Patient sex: M
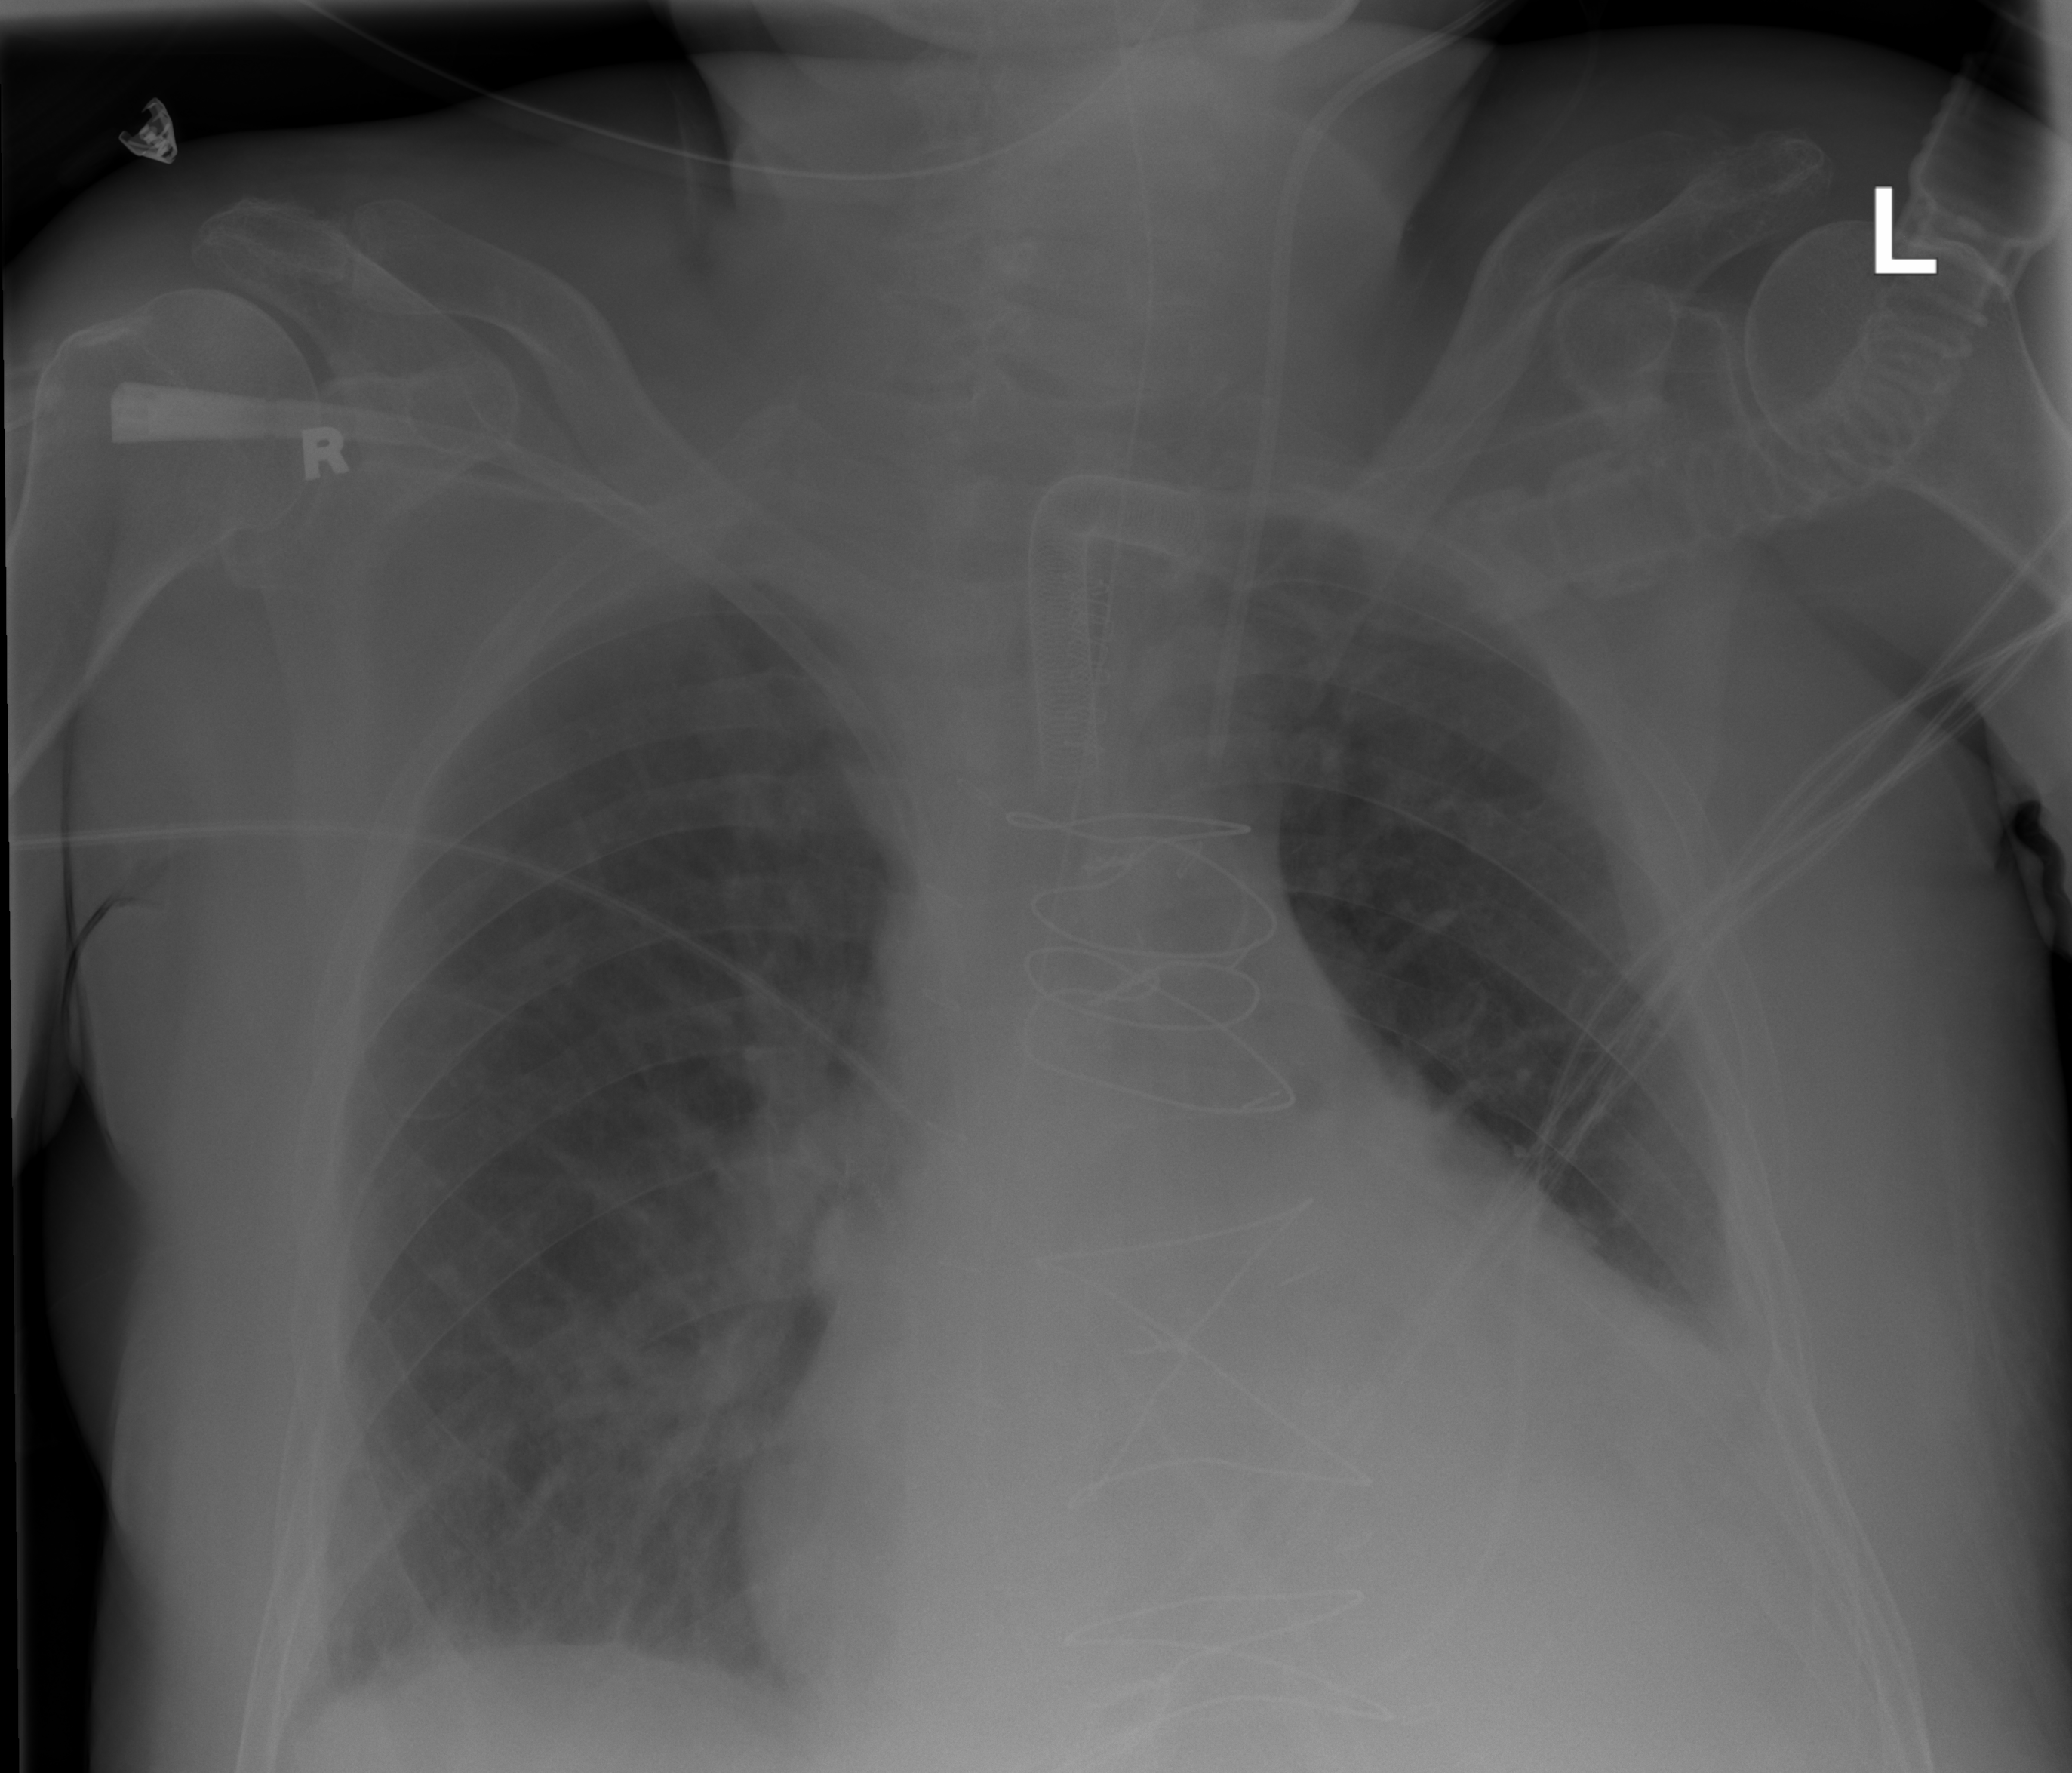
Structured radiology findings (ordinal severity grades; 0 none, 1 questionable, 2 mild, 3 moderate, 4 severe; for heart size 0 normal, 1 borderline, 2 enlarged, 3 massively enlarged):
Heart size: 2
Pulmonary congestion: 0
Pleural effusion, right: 0
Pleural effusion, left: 2
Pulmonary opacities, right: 1
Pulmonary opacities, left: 0
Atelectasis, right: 0
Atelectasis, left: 2